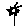
Label: flower